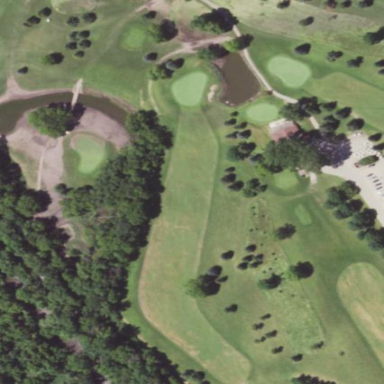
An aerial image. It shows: Golf fairway surrounded by grass.